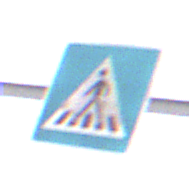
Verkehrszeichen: FussgaengerueberwegRechts
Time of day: MorningAfternoon
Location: Outdoor (Nature)
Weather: PartlyCloudy
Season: Winter
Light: Natural